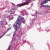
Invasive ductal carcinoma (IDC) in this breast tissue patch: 0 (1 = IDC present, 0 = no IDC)